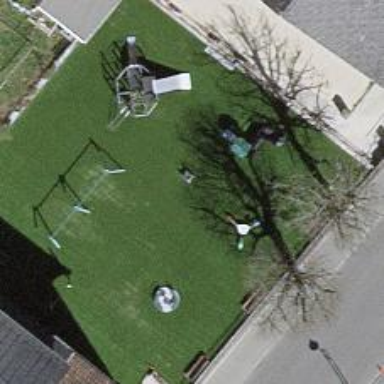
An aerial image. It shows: Red bench.